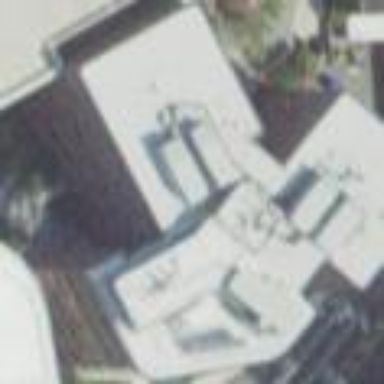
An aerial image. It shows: Office building.